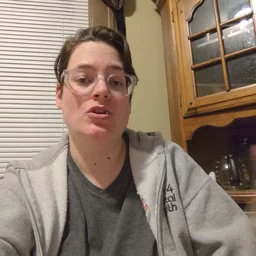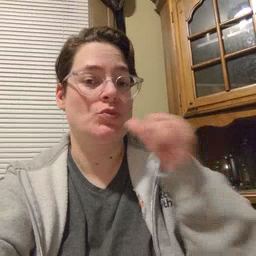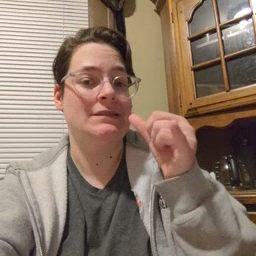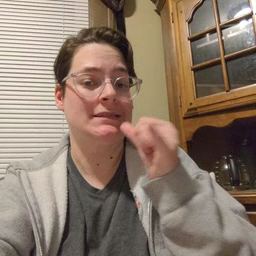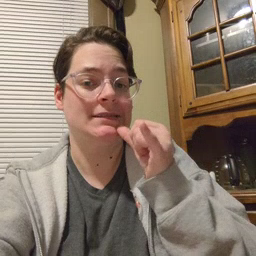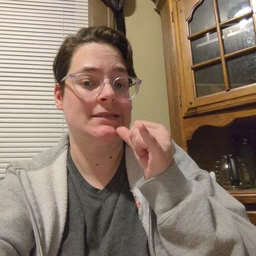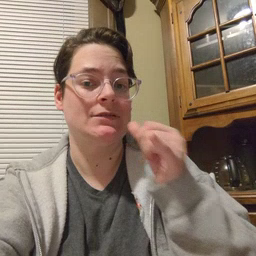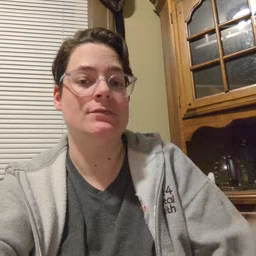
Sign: drink